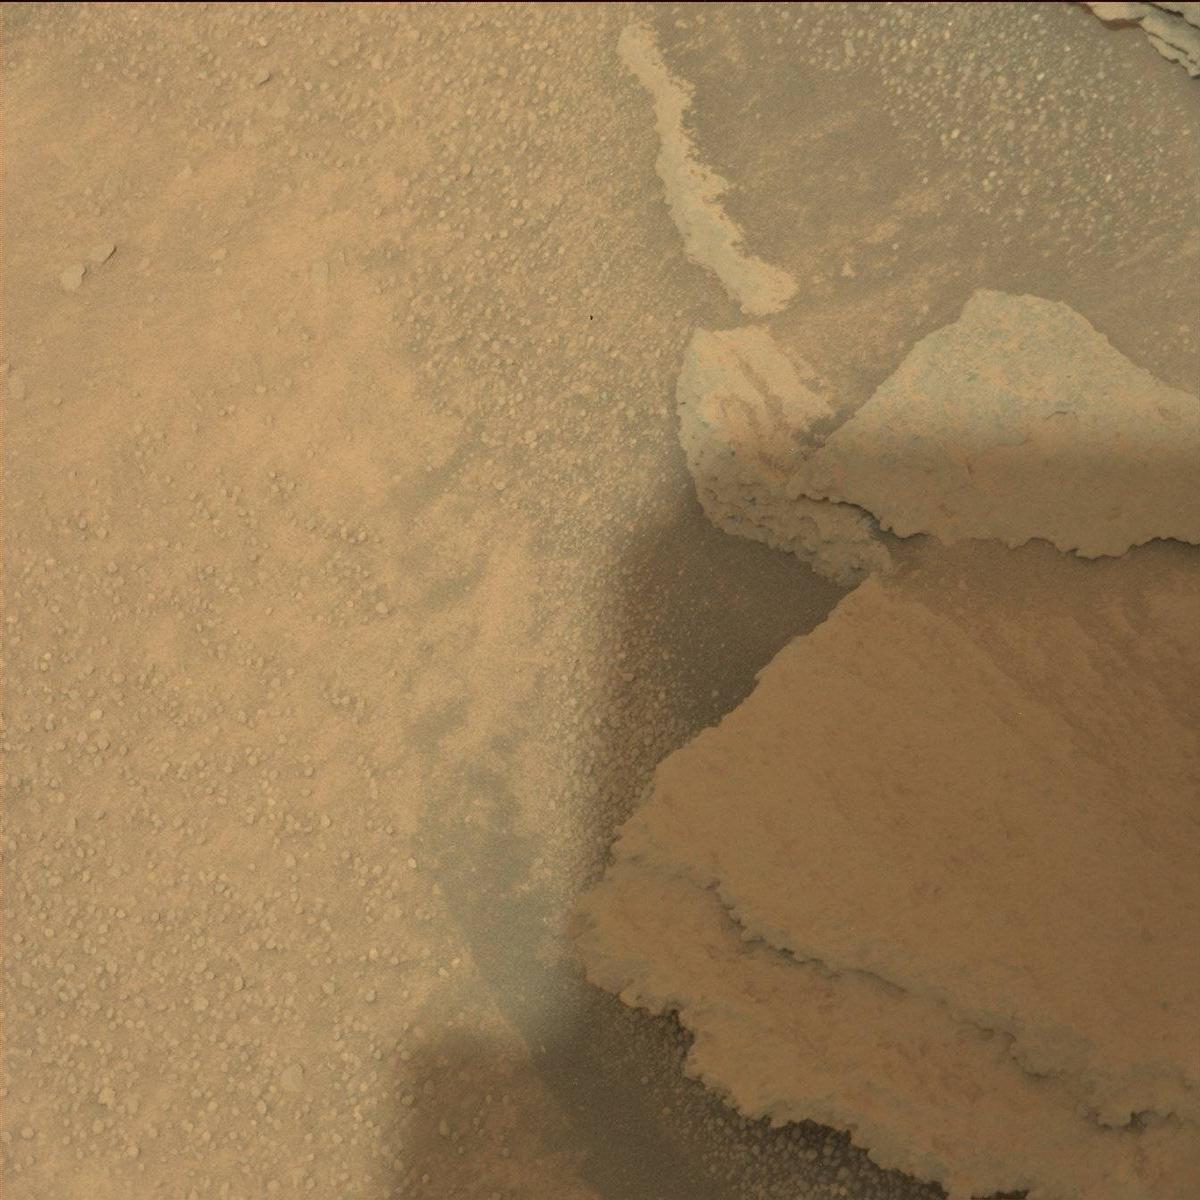
Terrain classes present: Bedrock, Sand / Soil